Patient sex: M
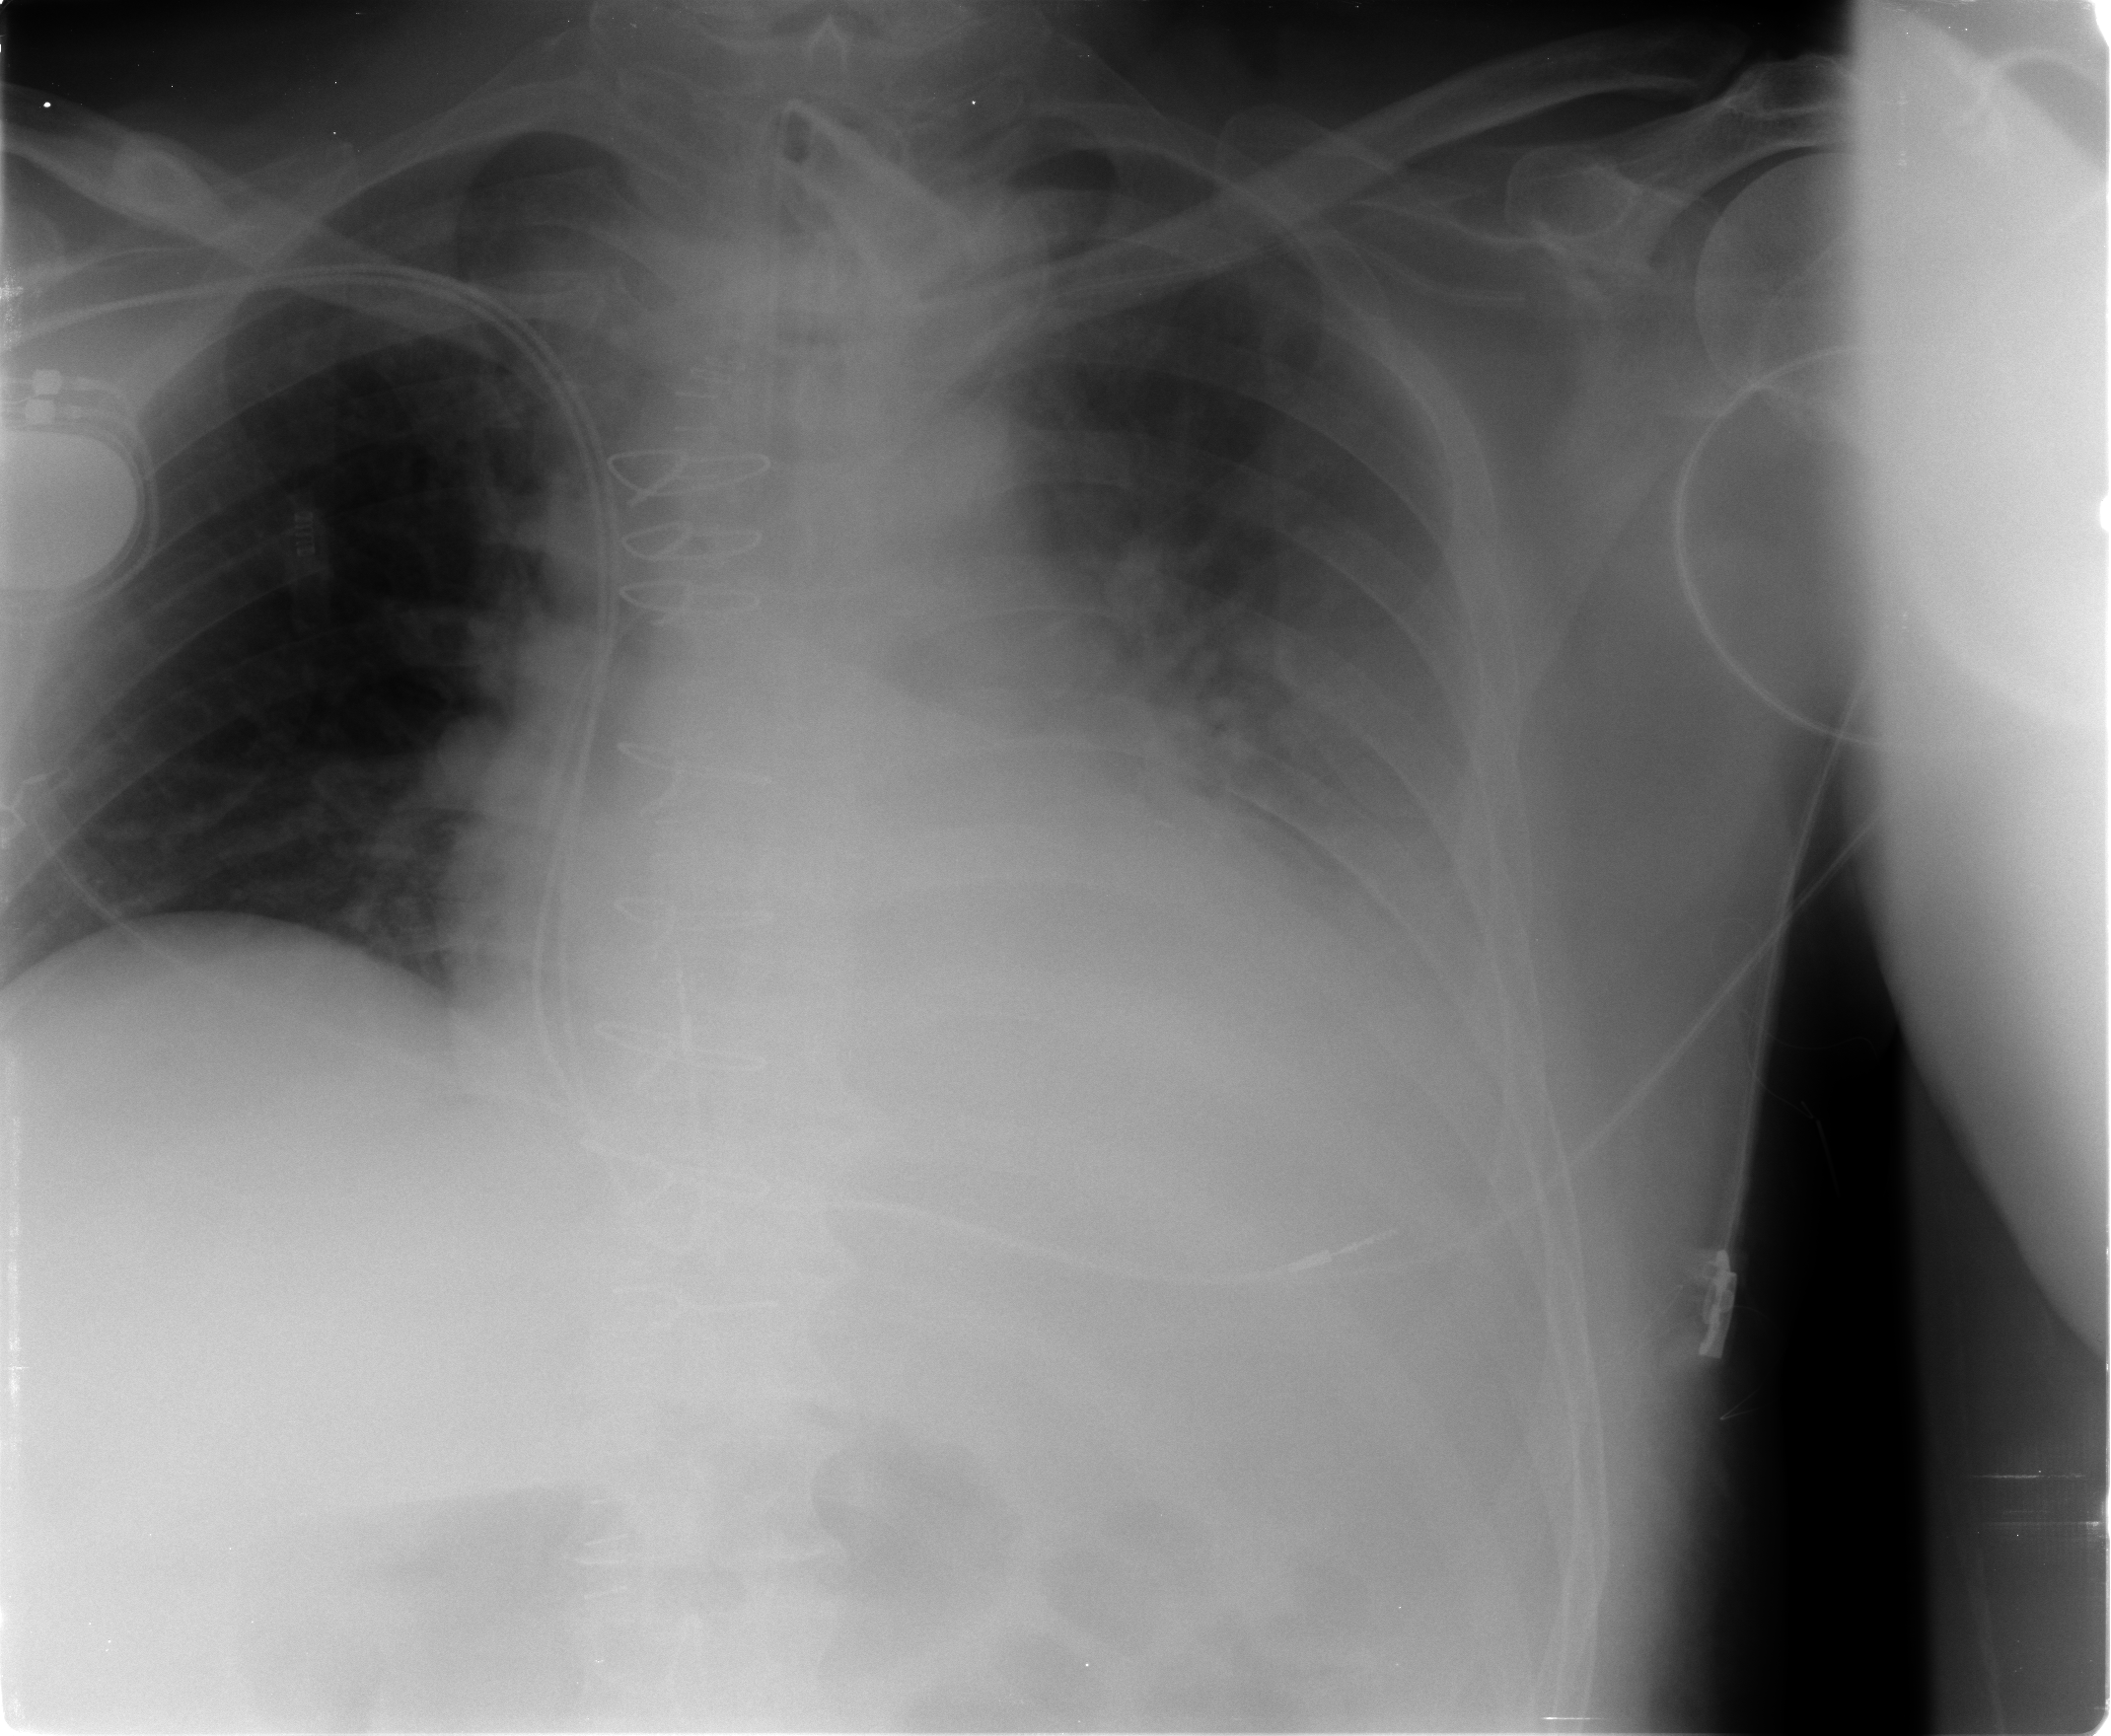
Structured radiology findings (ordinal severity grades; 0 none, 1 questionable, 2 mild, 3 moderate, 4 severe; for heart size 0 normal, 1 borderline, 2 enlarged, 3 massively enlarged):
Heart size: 2
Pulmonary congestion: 2
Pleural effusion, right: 0
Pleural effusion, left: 2
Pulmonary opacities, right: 1
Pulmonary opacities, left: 2
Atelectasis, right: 1
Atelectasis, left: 3